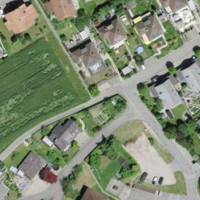
EUNIS habitat code: 54
Species observed at this site:
Tanacetum vulgare
Sorbus aucuparia
Iris sibirica